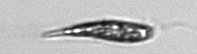
Label: Euglena